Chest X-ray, AP view. Patient: 72 years old, sex M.
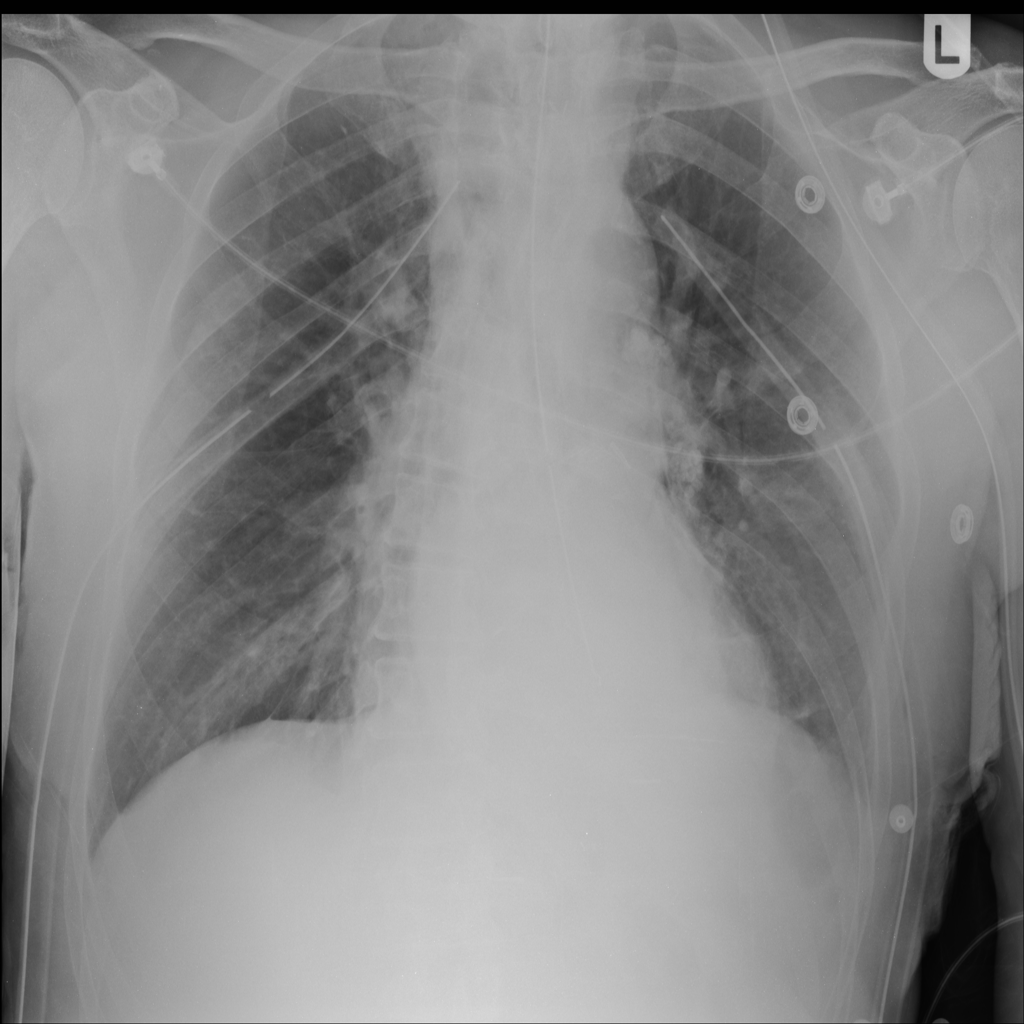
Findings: No Finding